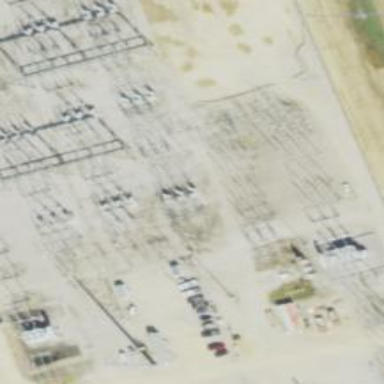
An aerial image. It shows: Switch used for power control.